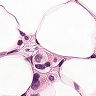
Metastatic tissue present: yes